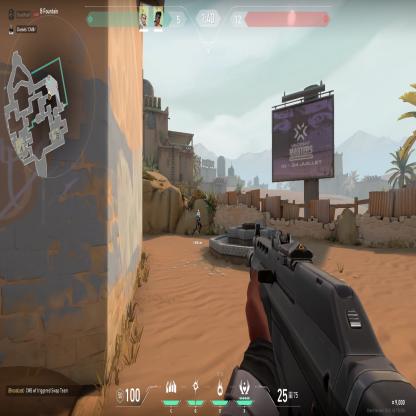
Label: teammate